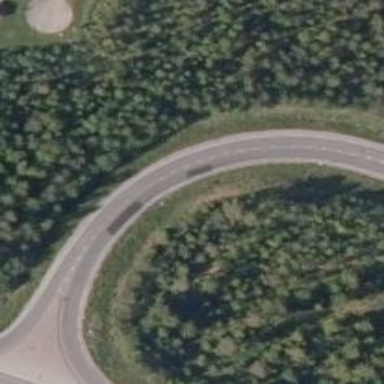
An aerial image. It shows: Secondary link road.